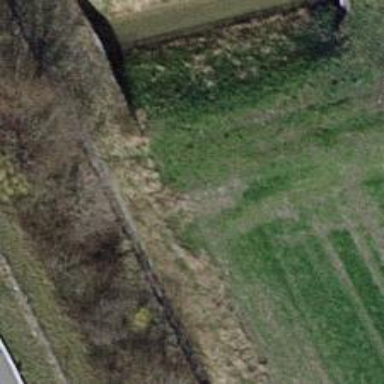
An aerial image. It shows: Agricultural track with grade3 tracktype.